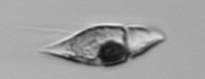
Label: Amphidinium